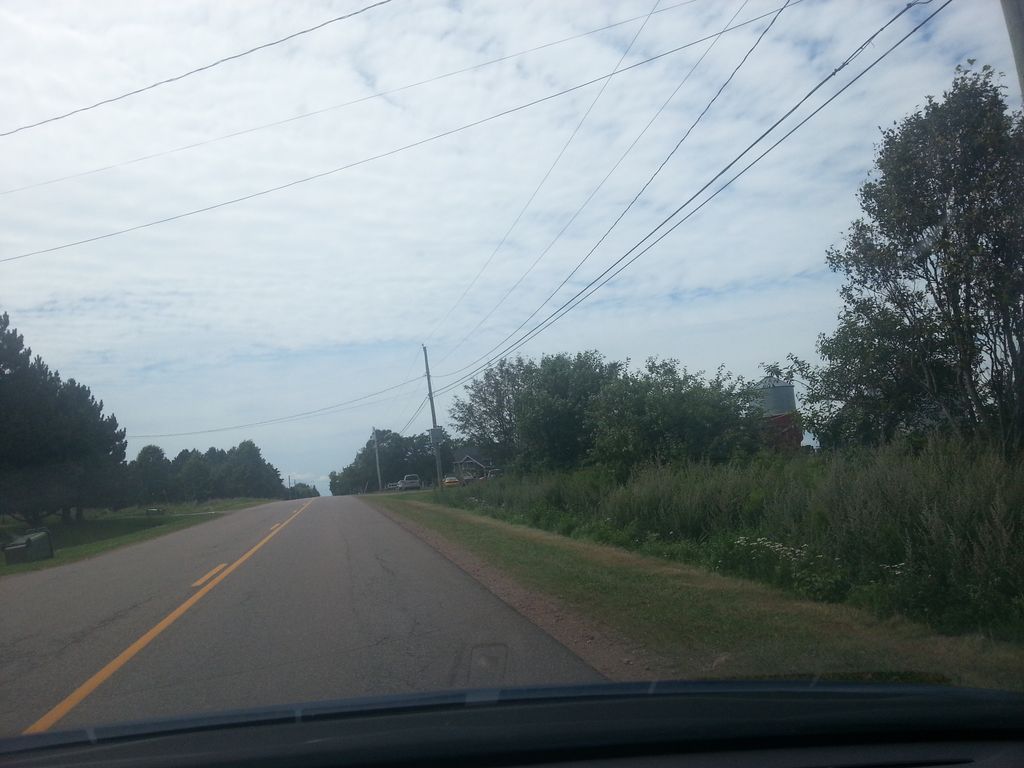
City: charlottetown